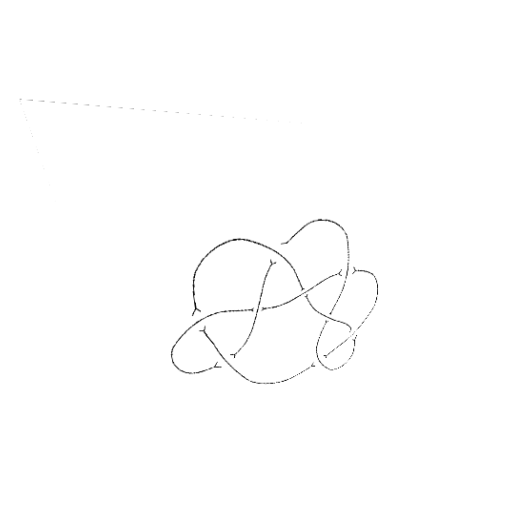
Crossing number: 9